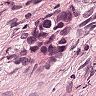
Metastatic tissue present: yes